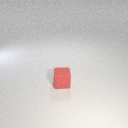
small red rubber cube